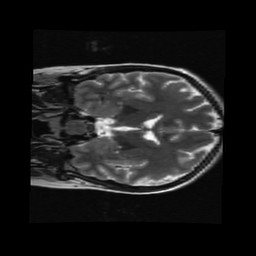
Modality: T2w
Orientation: coronal
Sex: female
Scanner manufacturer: ge
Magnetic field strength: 3 T
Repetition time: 5 s
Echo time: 0.101 s